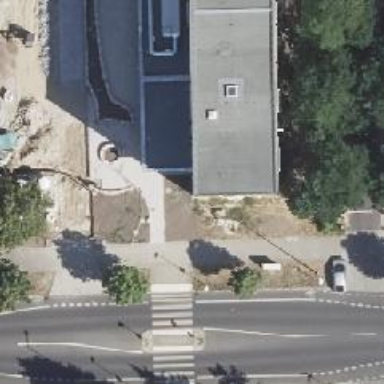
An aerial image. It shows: Sidewalk along the footway.